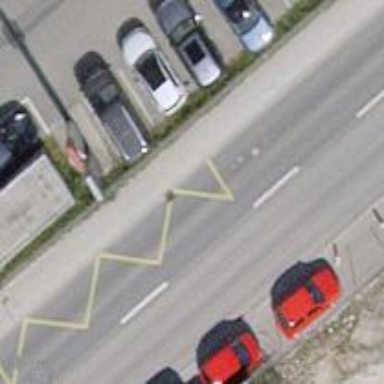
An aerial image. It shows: Asphalt sidewalk leading to platform for public transport.